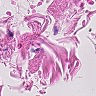
Metastatic tissue present: no